Interaction volume radius: 5 \u00c5
Interaction volume height: 30 \u00c5
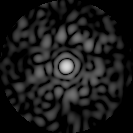
Disorder parameter: 0.8481